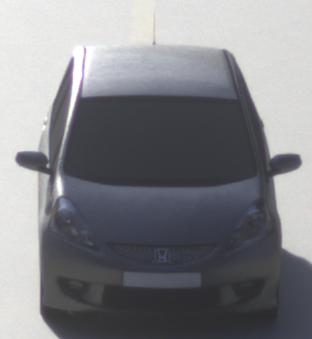
Make: Honda
Model: Jazz 1.2
Detailed model: Jazz (III) (11/08 - 04/11)
Model produced from: 2008/11
Model produced until: 2010/10
Doors: 5
Color: gray
Road condition: dry road
Daytime: sunrise or sunset
Contrast: medium contrast